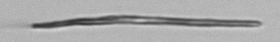
Label: fiber